Interaction volume radius: 5 \u00c5
Interaction volume height: 15 \u00c5
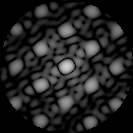
Disorder parameter: 0.2024